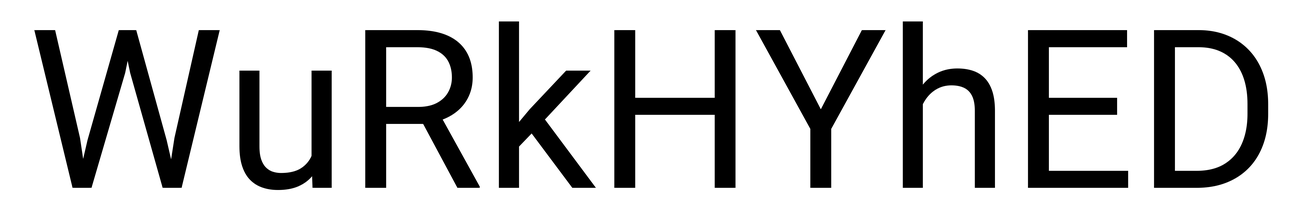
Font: Roboto_Regular